Question: I have a 'details' scene that can be navigated to by a drill down search. But I also have a qr reader that when it reads a QR code, should take the user to the same details page. Now, that all works fine. My only issue, is when the I use the scanner, I am not presented with the Navigation Controller to take my self back to the scanner. I am presented with a Back button for the drill down from the table.
What is the best method for giving me a navigation controller that will pop me back to the correct original calling view?

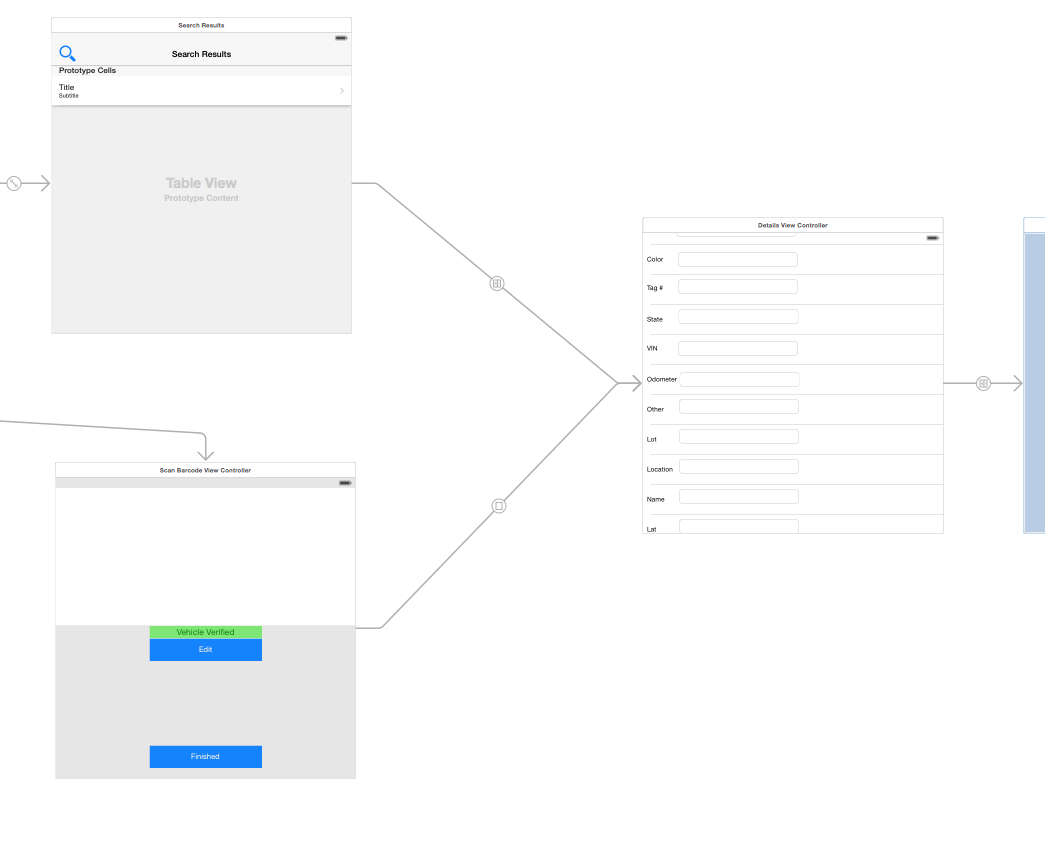
Answer: So the answer for those wondering, is WAY similar than I thought. In my example, I simply embedded my Scan scene in a Navigation Controller.